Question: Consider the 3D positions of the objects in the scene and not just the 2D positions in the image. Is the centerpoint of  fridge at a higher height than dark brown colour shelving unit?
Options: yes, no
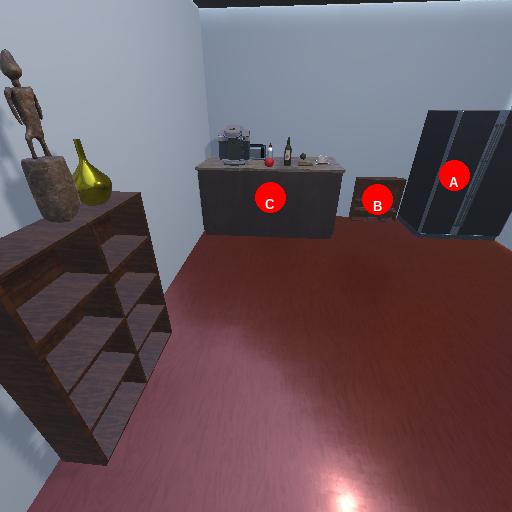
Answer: yes